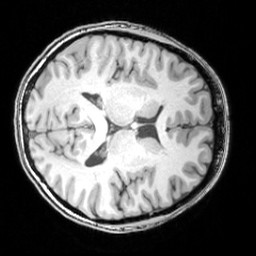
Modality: T1w
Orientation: axial
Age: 28
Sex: female
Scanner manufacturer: siemens
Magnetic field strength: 3 T
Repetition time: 1.81 s
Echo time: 0.00351 s